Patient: sex M, age 46
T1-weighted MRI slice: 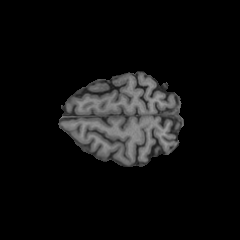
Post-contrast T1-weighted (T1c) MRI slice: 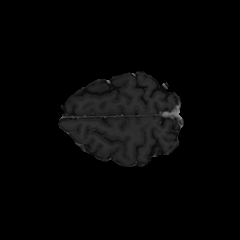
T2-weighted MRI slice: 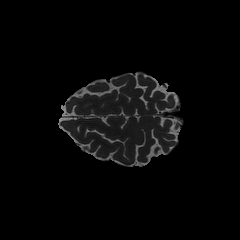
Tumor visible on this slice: no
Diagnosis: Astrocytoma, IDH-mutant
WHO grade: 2